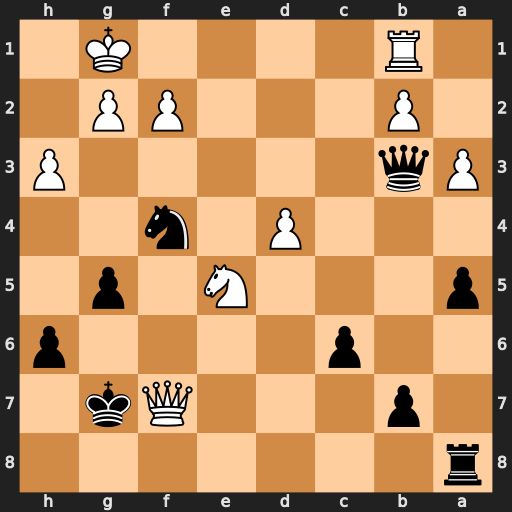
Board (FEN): r7/1p3Qk1/2p4p/p3N1p1/3P1n2/Pq5P/1P3PP1/1R4K1
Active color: b
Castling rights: -
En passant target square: -
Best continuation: Qxf7 Nxf7 Kxf7